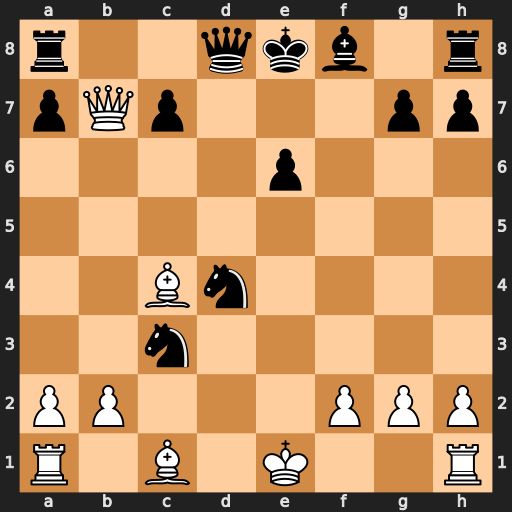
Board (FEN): r2qkb1r/pQp3pp/4p3/8/2Bn4/2n5/PP3PPP/R1B1K2R
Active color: w
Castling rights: KQkq
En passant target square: -
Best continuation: bxc3 Nc2+ Ke2